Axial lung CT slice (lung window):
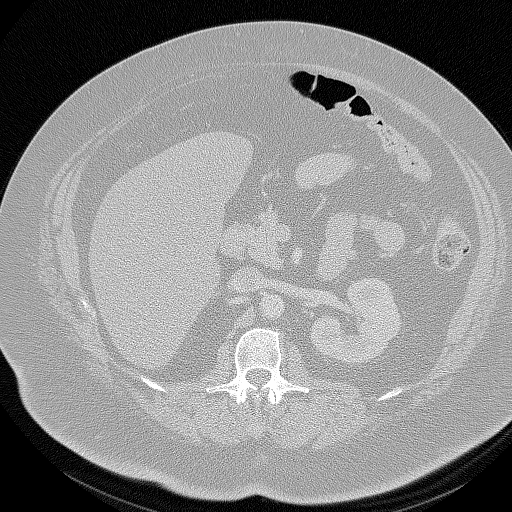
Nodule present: no